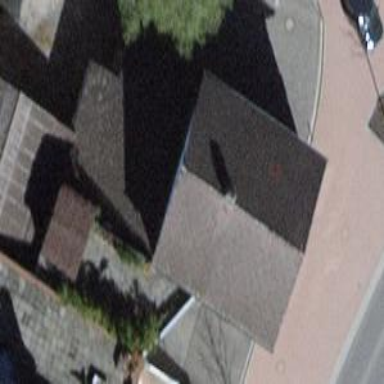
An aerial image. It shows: Building with ridged roof.